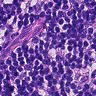
Metastatic tissue present: yes